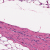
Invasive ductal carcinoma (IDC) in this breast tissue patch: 0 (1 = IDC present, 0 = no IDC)